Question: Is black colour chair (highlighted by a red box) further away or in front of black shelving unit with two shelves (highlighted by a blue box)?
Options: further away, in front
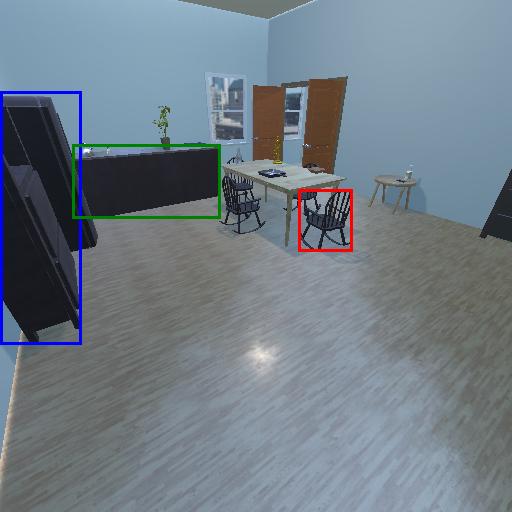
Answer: further away